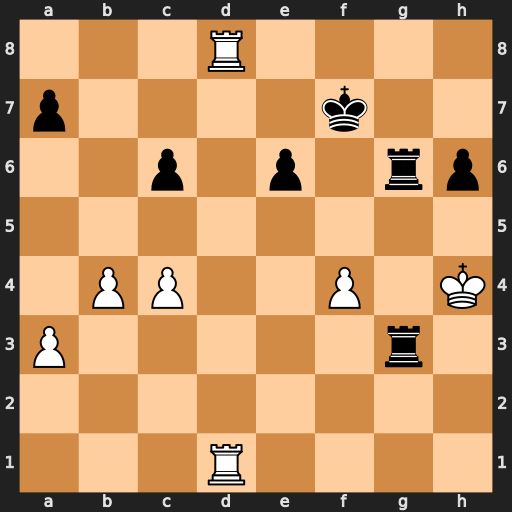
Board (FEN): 3R4/p4k2/2p1p1rp/8/1PP2P1K/P5r1/8/3R4
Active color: w
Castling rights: -
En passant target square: -
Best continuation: R1d7+ Kf6 Rf8#